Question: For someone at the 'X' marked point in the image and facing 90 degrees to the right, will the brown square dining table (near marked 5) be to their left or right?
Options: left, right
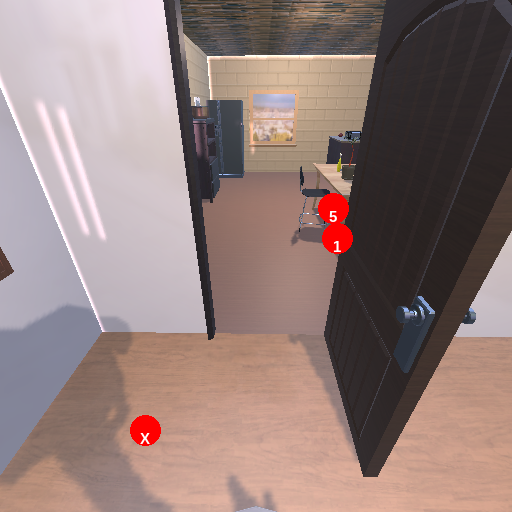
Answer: left